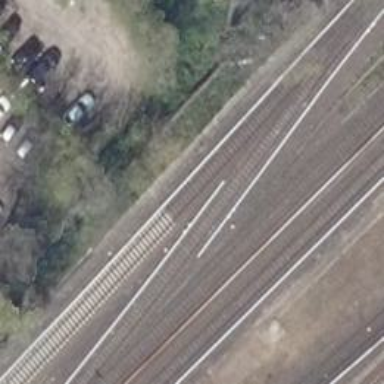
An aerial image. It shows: Light rail line with bottom electrified rails.